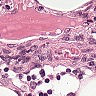
Metastatic tissue present: no